Question: I am trying to communicate with my freeduino board which is similar to arduino uno via usb through android device 'nexus 7' which has 4.2 (jelly beans) in it.
I used the developers guide to communicate with the device from a couple of months but with no result. I think i am missing something minute in it. I am trying to simply display the vendor id of my freeduino board. My manifest file look like this.
'''
<?xml version="1.0" encoding="utf-8"?>
<manifest xmlns:android="http://schemas.android.com/apk/res/android"
package="com.example.usb_host_final_try"
android:versionCode="1"
android:versionName="1.0" >
<uses-sdk
android:minSdkVersion="8"
android:targetSdkVersion="17" />
<application
android:allowBackup="true"
android:icon="@drawable/ic_launcher"
android:label="@string/app_name"
android:theme="@style/AppTheme" >
<activity
android:name="com.example.usb_host_final_try.MainActivity"
android:label="@string/app_name" >
<intent-filter>
<action android:name="android.intent.action.MAIN" />
<category android:name="android.intent.category.LAUNCHER" />
</intent-filter>
<intent-filter>
<action android:name="android.hardware.usb.action.USB_DEVICE_ATTACHED" />
</intent-filter>
<meta-data android:name="android.hardware.usb.action.USB_DEVICE_ATTACHED"
android:resource="@xml/device_filter" />
</activity>
</application>
</manifest>
'''
I have created a file device_filter in res/xml dir. which look like this
'''
<?xml version="1.0" encoding="utf-8"?>
<resources>
<usb-device vendor-id="0403" product-id="07d7" />
</resources>
'''
and my MainActivity.java has the following code.
'''
package com.example.usb_host_final_try;
import java.util.HashMap;
import android.hardware.usb.UsbDevice;
import android.hardware.usb.UsbManager;
import android.os.Build;
import android.os.Bundle;
import android.annotation.TargetApi;
import android.app.Activity;
import android.content.Context;
import android.content.Intent;
import android.view.Menu;
import android.widget.TextView;
public class MainActivity extends Activity {
@TargetApi(Build.VERSION_CODES.HONEYCOMB_MR1)
@Override
protected void onCreate(Bundle savedInstanceState) {
super.onCreate(savedInstanceState);
setContentView(R.layout.activity_main);
Intent intent = new Intent();
UsbManager manager = (UsbManager) getSystemService(Context.USB_SERVICE);
HashMap<String, UsbDevice> deviceList = manager.getDeviceList();
UsbDevice device = deviceList.get("deviceName");
int vid=device.getVendorId();
TextView tv = (TextView) findViewById(R.id.textview);
tv.setText(Integer.toString(vid));
}
'''
please help me out i am screwed up over it from past few months now. I have tried doing this but it is also not working.
<URL>
<URL>
<URL>
<URL>
I have tried all these and still haven't been able to succeed. I also tried to use an if else loop to see if enumeration works where i set the text to device not found if no device is else settext to vendor id. On emulator is showed no device found but on my tablet wen i connect the device it force closes or else it still shows no device found wen nothing is connected.
The stack trace is here..
> 01-05 09:10:35.364: W/Trace(1658): Unexpected value from nativeGetEnabledTags: 0
01-05 09:10:35.364: W/Trace(1658): Unexpected value from nativeGetEnabledTags: 0
01-05 09:10:35.464: W/Trace(1658): Unexpected value from nativeGetEnabledTags: 0
01-05 09:10:35.464: W/Trace(1658): Unexpected value from nativeGetEnabledTags: 0
01-05 09:10:35.624: D/AndroidRuntime(1658): Shutting down VM
01-05 09:10:35.624: W/dalvikvm(1658): threadid=1: thread exiting with uncaught exception (group=0x40a70930)
01-05 09:10:35.644: E/AndroidRuntime(1658): FATAL EXCEPTION: main
01-05 09:10:35.644: E/AndroidRuntime(1658): java.lang.RuntimeException: Unable to start activity ComponentInfo{com.example.usb_host_final_try/com.example.usb_host_final_try.MainActivity}: java.lang.NullPointerException
01-05 09:10:35.644: E/AndroidRuntime(1658): at android.app.ActivityThread.performLaunchActivity(ActivityThread.java:2180)
01-05 09:10:35.644: E/AndroidRuntime(1658): at android.app.ActivityThread.handleLaunchActivity(ActivityThread.java:2230)
01-05 09:10:35.644: E/AndroidRuntime(1658): at android.app.ActivityThread.access$600(ActivityThread.java:141)
01-05 09:10:35.644: E/AndroidRuntime(1658): at android.app.ActivityThread$H.handleMessage(ActivityThread.java:1234)
01-05 09:10:35.644: E/AndroidRuntime(1658): at android.os.Handler.dispatchMessage(Handler.java:99)
01-05 09:10:35.644: E/AndroidRuntime(1658): at android.os.Looper.loop(Looper.java:137)
01-05 09:10:35.644: E/AndroidRuntime(1658): at android.app.ActivityThread.main(ActivityThread.java:5039)
01-05 09:10:35.644: E/AndroidRuntime(1658): at java.lang.reflect.Method.invokeNative(Native Method)
01-05 09:10:35.644: E/AndroidRuntime(1658): at java.lang.reflect.Method.invoke(Method.java:511)
01-05 09:10:35.644: E/AndroidRuntime(1658): at com.android.internal.os.ZygoteInit$MethodAndArgsCaller.run(ZygoteInit.java:793)
01-05 09:10:35.644: E/AndroidRuntime(1658): at com.android.internal.os.ZygoteInit.main(ZygoteInit.java:560)
01-05 09:10:35.644: E/AndroidRuntime(1658): at dalvik.system.NativeStart.main(Native Method)
01-05 09:10:35.644: E/AndroidRuntime(1658): Caused by: java.lang.NullPointerException
01-05 09:10:35.644: E/AndroidRuntime(1658): at com.example.usb_host_final_try.MainActivity.onCreate(MainActivity.java:35)
01-05 09:10:35.644: E/AndroidRuntime(1658): at android.app.Activity.performCreate(Activity.java:5104)
01-05 09:10:35.644: E/AndroidRuntime(1658): at android.app.Instrumentation.callActivityOnCreate(Instrumentation.java:1080)
01-05 09:10:35.644: E/AndroidRuntime(1658): at android.app.ActivityThread.performLaunchActivity(ActivityThread.java:2144)
01-05 09:10:35.644: E/AndroidRuntime(1658): ... 11 more
01-05 09:10:46.074: W/Trace(1712): Unexpected value from nativeGetEnabledTags: 0
01-05 09:10:46.074: W/Trace(1712): Unexpected value from nativeGetEnabledTags: 0
01-05 09:10:46.754: D/AndroidRuntime(1712): Shutting down VM
01-05 09:10:46.754: W/dalvikvm(1712): threadid=1: thread exiting with uncaught exception (group=0x40a70930)
01-05 09:10:46.766: E/AndroidRuntime(1712): FATAL EXCEPTION: main
01-05 09:10:46.766: E/AndroidRuntime(1712): java.lang.RuntimeException: Unable to start activity ComponentInfo{com.example.usb_host_final_try/com.example.usb_host_final_try.MainActivity}: java.lang.NullPointerException
01-05 09:10:46.766: E/AndroidRuntime(1712): at android.app.ActivityThread.performLaunchActivity(ActivityThread.java:2180)
01-05 09:10:46.766: E/AndroidRuntime(1712): at android.app.ActivityThread.handleLaunchActivity(ActivityThread.java:2230)
01-05 09:10:46.766: E/AndroidRuntime(1712): at android.app.ActivityThread.access$600(ActivityThread.java:141)
01-05 09:10:46.766: E/AndroidRuntime(1712): at android.app.ActivityThread$H.handleMessage(ActivityThread.java:1234)
01-05 09:10:46.766: E/AndroidRuntime(1712): at android.os.Handler.dispatchMessage(Handler.java:99)
01-05 09:10:46.766: E/AndroidRuntime(1712): at android.os.Looper.loop(Looper.java:137)
01-05 09:10:46.766: E/AndroidRuntime(1712): at android.app.ActivityThread.main(ActivityThread.java:5039)
01-05 09:10:46.766: E/AndroidRuntime(1712): at java.lang.reflect.Method.invokeNative(Native Method)
01-05 09:10:46.766: E/AndroidRuntime(1712): at java.lang.reflect.Method.invoke(Method.java:511)
01-05 09:10:46.766: E/AndroidRuntime(1712): at com.android.internal.os.ZygoteInit$MethodAndArgsCaller.run(ZygoteInit.java:793)
01-05 09:10:46.766: E/AndroidRuntime(1712): at com.android.internal.os.ZygoteInit.main(ZygoteInit.java:560)
01-05 09:10:46.766: E/AndroidRuntime(1712): at dalvik.system.NativeStart.main(Native Method)
01-05 09:10:46.766: E/AndroidRuntime(1712): Caused by: java.lang.NullPointerException
01-05 09:10:46.766: E/AndroidRuntime(1712): at com.example.usb_host_final_try.MainActivity.onCreate(MainActivity.java:35)
01-05 09:10:46.766: E/AndroidRuntime(1712): at android.app.Activity.performCreate(Activity.java:5104)
01-05 09:10:46.766: E/AndroidRuntime(1712): at android.app.Instrumentation.callActivityOnCreate(Instrumentation.java:1080)
01-05 09:10:46.766: E/AndroidRuntime(1712): at android.app.ActivityThread.performLaunchActivity(ActivityThread.java:2144)
01-05 09:10:46.766: E/AndroidRuntime(1712): ... 11 more
01-05 09:10:49.104: I/Process(1712): Sending signal. PID: 1712 SIG: 9
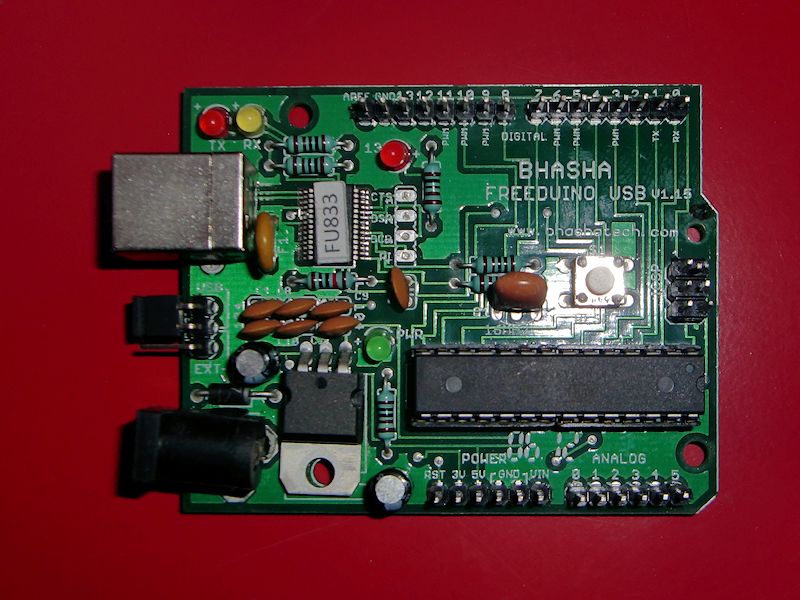
Answer: the main activity will now become like this and rest of it remains the same
'''
package com.example.usb_host_final_try;
import java.util.HashMap;
import java.util.Iterator;
import android.hardware.usb.UsbAccessory;
import android.hardware.usb.UsbDevice;
import android.hardware.usb.UsbManager;
import android.os.Build;
import android.os.Bundle;
import android.annotation.TargetApi;
import android.app.Activity;
import android.app.PendingIntent;
import android.content.BroadcastReceiver;
import android.content.Context;
import android.content.Intent;
import android.content.IntentFilter;
import android.util.Log;
import android.view.Menu;
import android.widget.TextView;
public class MainActivity extends Activity {
protected static final String TAG = null;
@TargetApi(Build.VERSION_CODES.HONEYCOMB_MR1)
@Override
protected void onCreate(Bundle savedInstanceState) {
super.onCreate(savedInstanceState);
setContentView(R.layout.activity_main);
UsbManager manager = (UsbManager) getSystemService(Context.USB_SERVICE);
HashMap<String, UsbDevice> deviceList = manager.getDeviceList();
Iterator<UsbDevice> deviceIterator = deviceList.values().iterator();
while(deviceIterator.hasNext()){
UsbDevice device = deviceIterator.next();
String s=device.getDeviceName();
int pid= device.getProductId();
int vid = device.getVendorId();
TextView tv = (TextView) findViewById(R.id.textview);
tv.setText(s+"
"+Integer.toString(pid)+"
"+Integer.toString(vid));
}
}
@Override
public boolean onCreateOptionsMenu(Menu menu) {
// Inflate the menu; this adds items to the action bar if it is present.
getMenuInflater().inflate(R.menu.activity_main, menu);
return true;
}
}
'''
All thanks to oleg Vaskevich!!